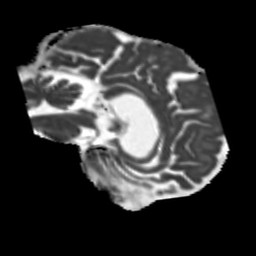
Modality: MD
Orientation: sagittal
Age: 58
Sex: male
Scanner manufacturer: siemens
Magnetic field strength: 3 T
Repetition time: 5.25 s
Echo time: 0.08 s